Question: Today I decided to try some of the new shiny (iOS inspired) things added to OS X: gesture recognisers and Sprite Kit. I have setup a NSPanGestureRecognizer to the SKView and I'm using it to drag nodes added to the scene. However, I am seeing a strange flicker when dragging the nodes quickly.

The code is incredibly simple, setting up everything in AppDelegate,
'''
func applicationDidFinishLaunching(aNotification: NSNotification) {
// Insert code here to initialize your application
// Add and scene to the view and create a root node
hostingView.presentScene(SKScene(size: CGSize(width: 1500.0, height: 1500.0)))
rootNode = SKNode()
// A a red circle
let node = SKShapeNode(circleOfRadius: 50.0)
node.lineWidth = 5.0
node.strokeColor = NSColor.whiteColor()
node.fillColor = NSColor.redColor()
node.userInteractionEnabled = true
rootNode?.addChild(node)
hostingView.scene?.addChild(rootNode!)
}
'''
Then implement the gesture recogniser's action method,
'''
@IBAction func panAction(sender: AnyObject) {
// Get the location in the view from the pan gesture recogniser
let viewPoint = (sender as NSPanGestureRecognizer).locationInView(hostingView)
// Convert from view -> scene -> root node coordinates
if let scene = hostingView.scene {
let scenePoint = hostingView.convertPoint(viewPoint, toScene:scene)
if let root = self.rootNode {
let rootNodePoint = scene.convertPoint(scenePoint, toNode: root)
let node = root.nodeAtPoint(rootNodePoint)
node.position = rootNodePoint
println("Drag to point:", NSStringFromPoint(scenePoint))
return
}
}
println("Node was nil.")
}
'''
If want to run this project, <URL>
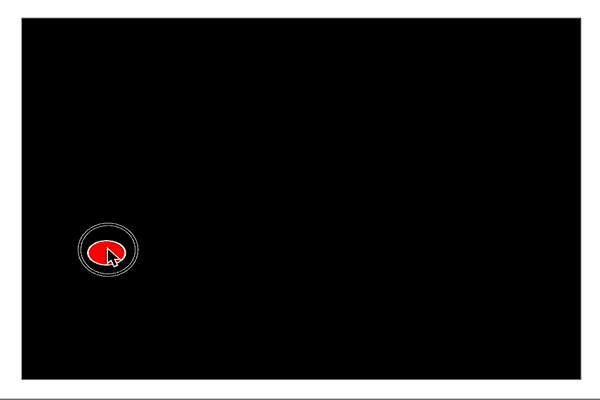
Answer: When the mouse is dragged fast and exits the bounds of the node, 'nodeAtPoint:' was returning the background node. This resulted in the flickering (thanks @sangony).
The solution is to use the <URL>. By checking these values, the correct node can be cached an updated even if it mouse moves outside of the nodes bounds.
The updated action method is,
'''
@IBAction func panAction(sender: AnyObject) {
// Get the location in the view from the pan gesture recogniser
let recognizer = (sender as NSPanGestureRecognizer)
let viewPoint = recognizer.locationInView(hostingView)
if let scene = hostingView.scene {
// Convert from view -> scene
let scenePoint = hostingView.convertPoint(viewPoint, toScene:scene)
if let root = self.rootNode {
// Convert from scene -> rootNode
let rootNodePoint = scene.convertPoint(scenePoint, toNode: root)
// Use the recogniser state, this keeps track of the correct node
// even if the mouse has moved outside of the node bounds during
// the drag operation.
switch recognizer.state {
case .Began:
// Cache the clicked node
let node = root.nodeAtPoint(rootNodePoint)
if node != root {
node.position = rootNodePoint
draggedNode = node
return
}
case .Changed:
// Update the cached node position
if let draggedNode = self.draggedNode {
draggedNode.position = rootNodePoint
}
case .Ended:
// Finally update the position and clear the cache
if let draggedNode = self.draggedNode {
draggedNode.position = rootNodePoint
self.draggedNode = nil
}
default:
return
}
}
}
}
'''